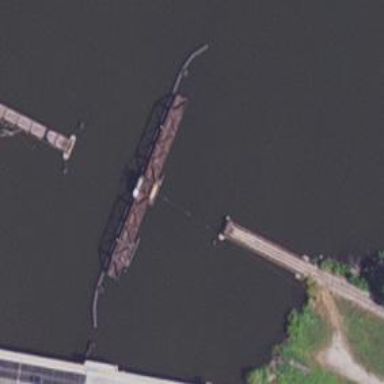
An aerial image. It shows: Swing bridge for railway.